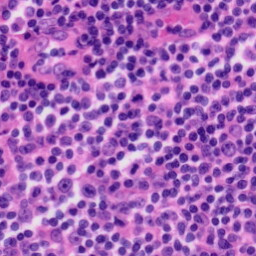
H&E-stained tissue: Tonsil